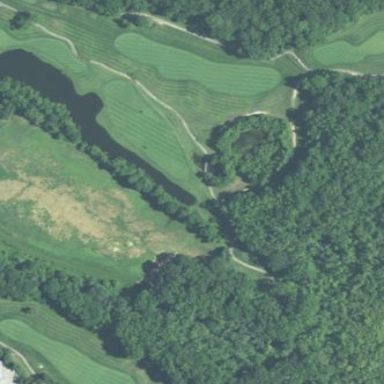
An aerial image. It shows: Grassy area designated as driving range for golf.